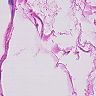
Metastatic tissue present: no